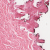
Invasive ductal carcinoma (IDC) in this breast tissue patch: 0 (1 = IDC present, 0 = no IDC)